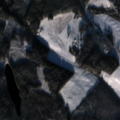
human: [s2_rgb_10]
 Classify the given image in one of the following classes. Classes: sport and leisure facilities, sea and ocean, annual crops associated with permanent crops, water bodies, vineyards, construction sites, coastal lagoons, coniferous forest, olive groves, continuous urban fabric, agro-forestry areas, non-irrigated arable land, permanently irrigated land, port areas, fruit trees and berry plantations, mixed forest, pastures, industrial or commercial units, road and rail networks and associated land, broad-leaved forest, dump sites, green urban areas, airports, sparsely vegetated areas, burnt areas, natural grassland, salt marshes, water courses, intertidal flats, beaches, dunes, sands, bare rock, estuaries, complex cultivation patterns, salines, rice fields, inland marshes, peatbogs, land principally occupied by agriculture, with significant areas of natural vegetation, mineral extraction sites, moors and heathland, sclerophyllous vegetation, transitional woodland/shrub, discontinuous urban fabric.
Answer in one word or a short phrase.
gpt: non-irrigated arable land, land principally occupied by agriculture, with significant areas of natural vegetation, broad-leaved forest, coniferous forest, mixed forest